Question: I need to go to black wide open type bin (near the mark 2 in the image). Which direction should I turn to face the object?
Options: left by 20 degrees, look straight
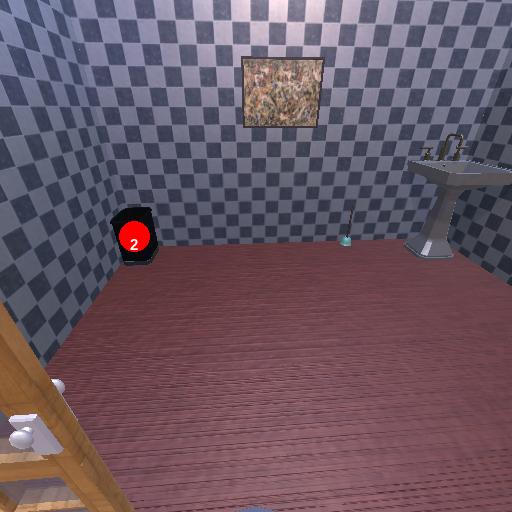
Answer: left by 20 degrees